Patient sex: F
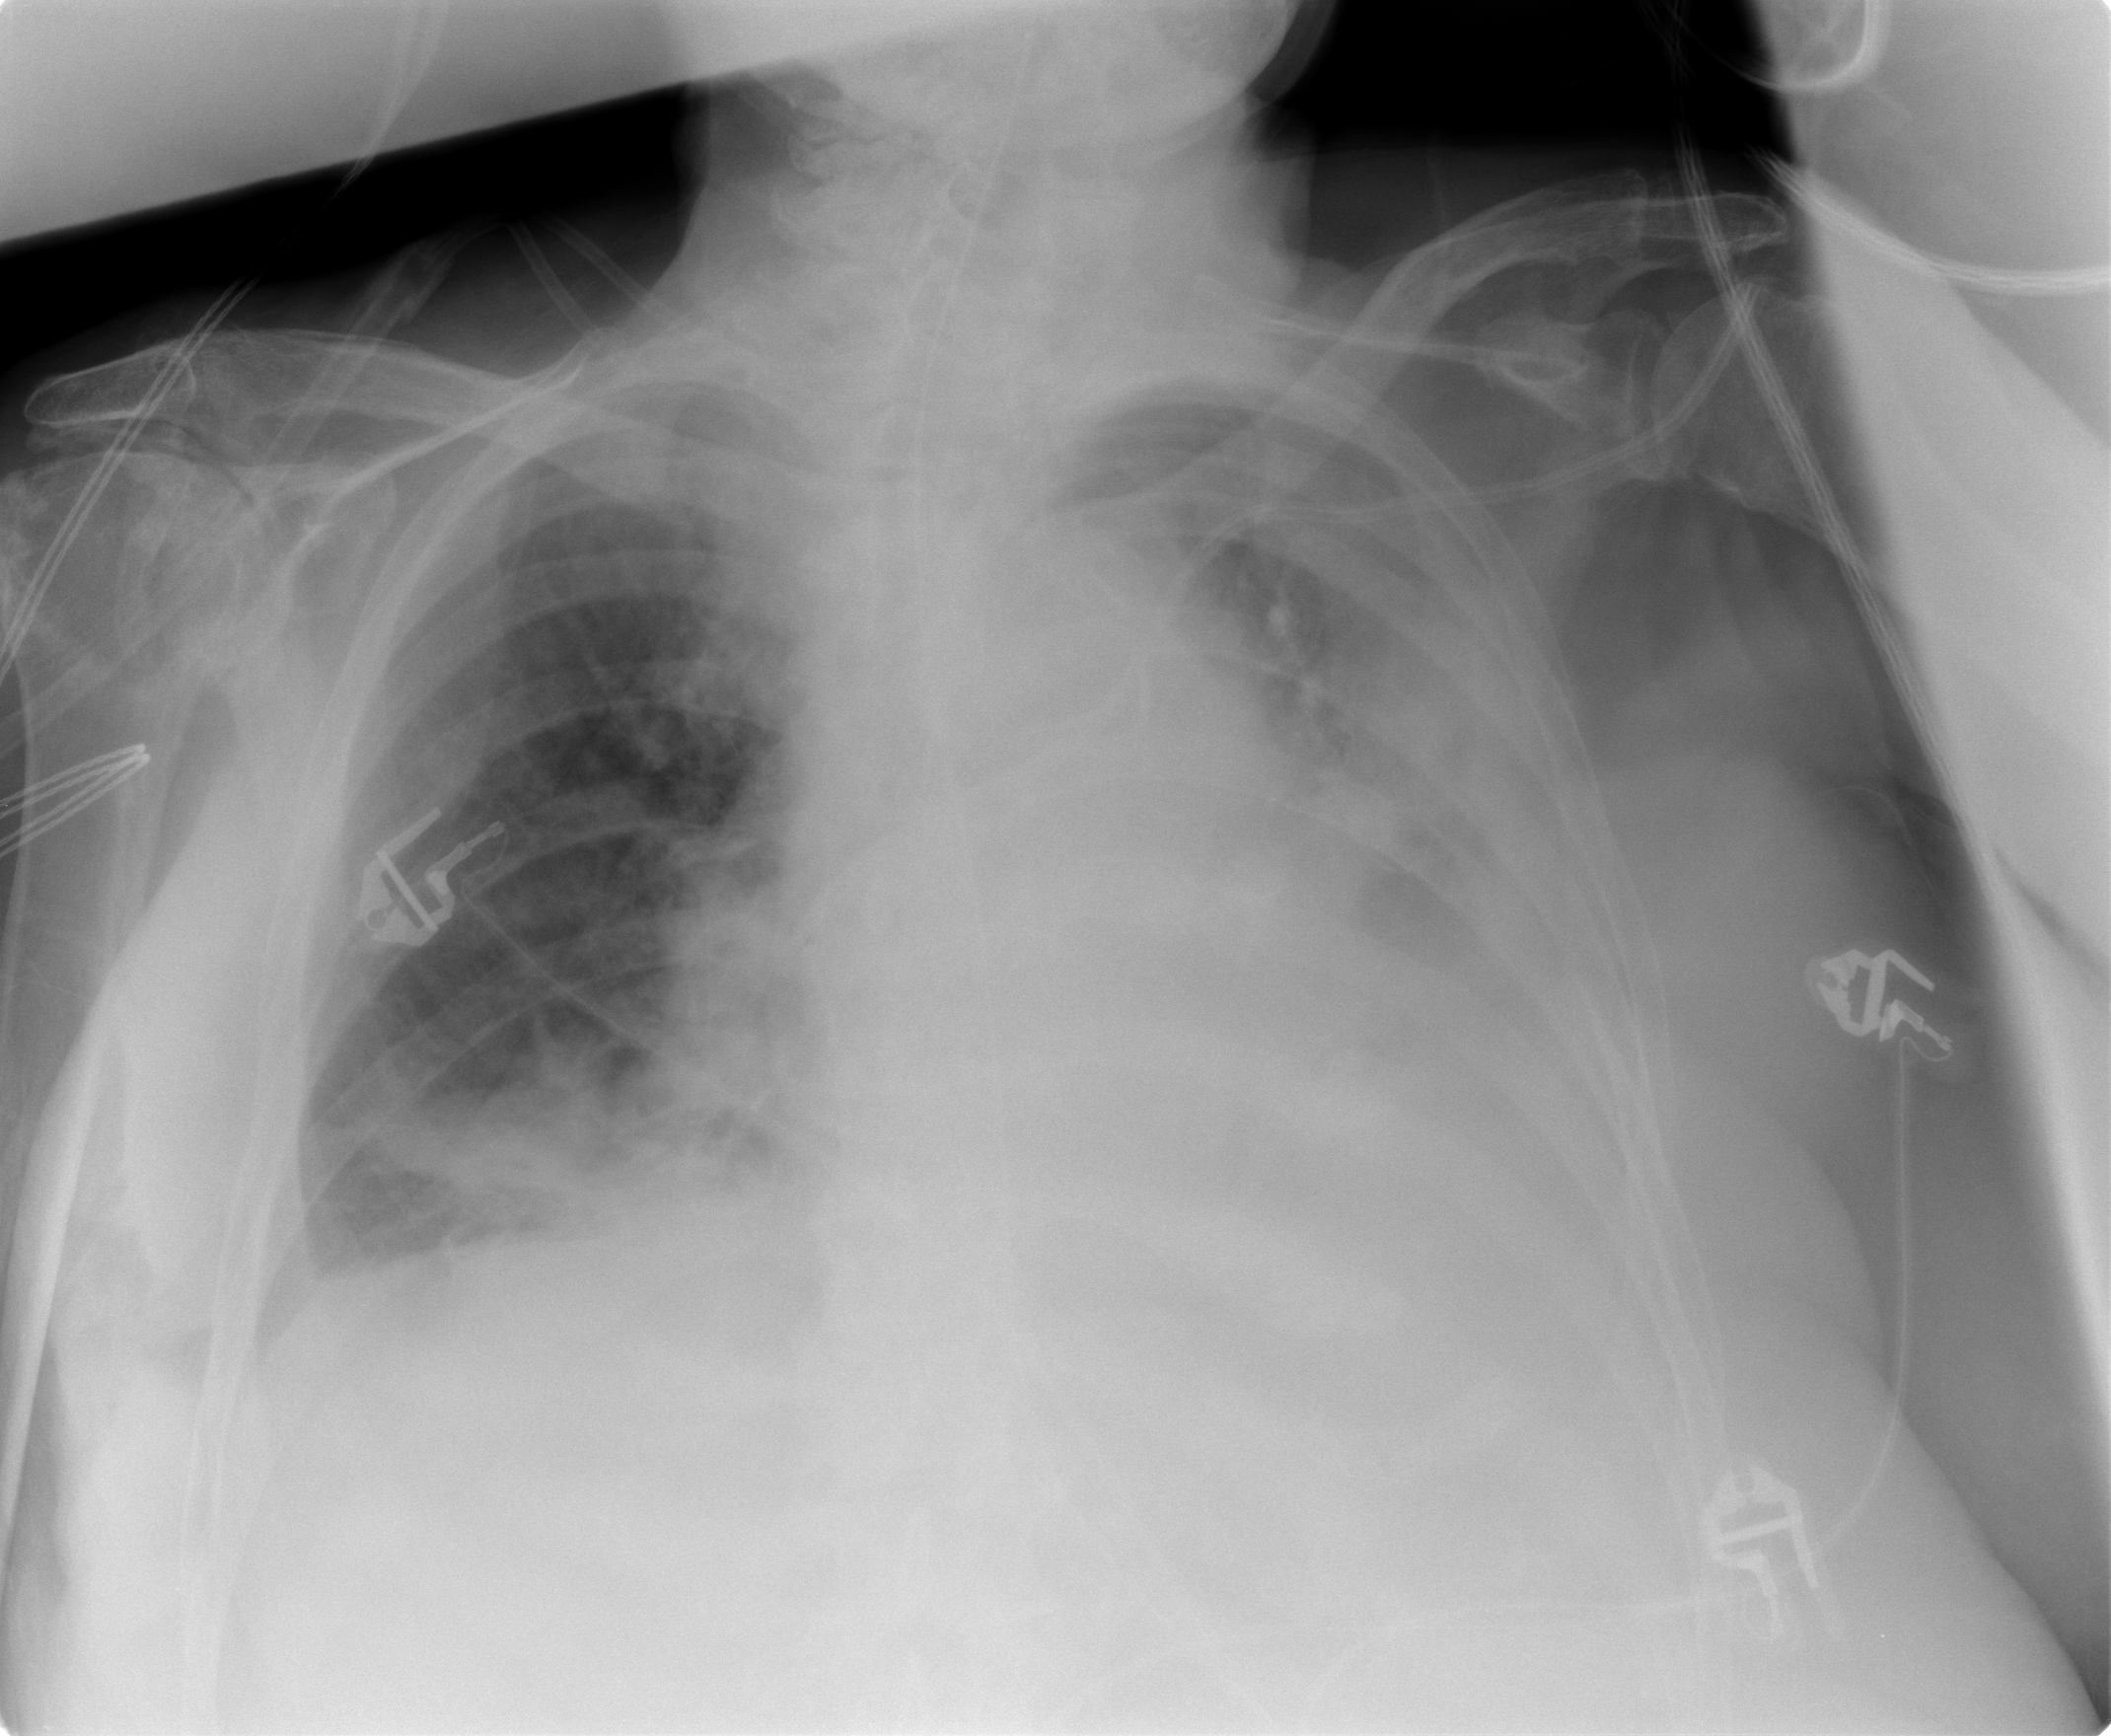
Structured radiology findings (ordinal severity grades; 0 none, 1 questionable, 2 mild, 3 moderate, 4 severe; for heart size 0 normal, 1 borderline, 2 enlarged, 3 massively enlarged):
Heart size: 2
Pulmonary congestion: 2
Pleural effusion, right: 2
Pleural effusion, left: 3
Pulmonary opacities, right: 2
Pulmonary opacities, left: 2
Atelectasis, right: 2
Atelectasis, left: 3